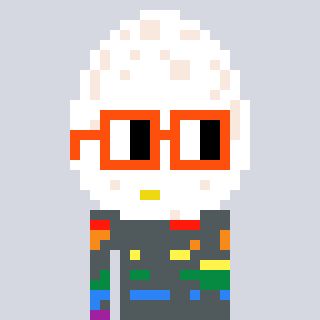
a pixel art character with square orange glasses, a egg-shaped head and a yellow-colored body on a cool background